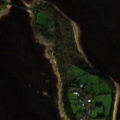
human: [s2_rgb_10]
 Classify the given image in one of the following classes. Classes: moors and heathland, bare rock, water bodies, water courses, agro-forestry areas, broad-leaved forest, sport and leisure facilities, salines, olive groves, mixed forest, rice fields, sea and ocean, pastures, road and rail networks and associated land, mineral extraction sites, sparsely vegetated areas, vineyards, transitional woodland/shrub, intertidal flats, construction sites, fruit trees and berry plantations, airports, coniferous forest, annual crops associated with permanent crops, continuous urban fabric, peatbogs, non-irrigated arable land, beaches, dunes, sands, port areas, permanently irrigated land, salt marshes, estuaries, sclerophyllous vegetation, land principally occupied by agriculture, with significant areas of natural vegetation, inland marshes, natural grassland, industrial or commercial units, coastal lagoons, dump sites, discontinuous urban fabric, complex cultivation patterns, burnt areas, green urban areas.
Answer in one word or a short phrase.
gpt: pastures, broad-leaved forest, water bodies